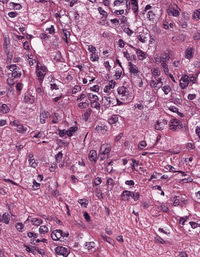
Tumor epithelial tissue: yes
Tumor-associated stroma tissue: yes
Normal tissue: no